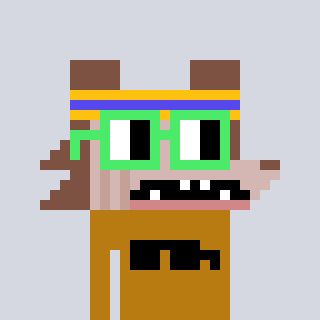
a pixel art character with square light green glasses, a werewolf-shaped head and a gold-colored body on a cool background